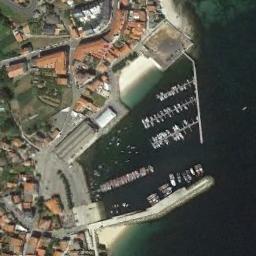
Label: harbor